Field crop: tomato
Growth stage: 2
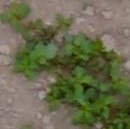
Species: portulaca